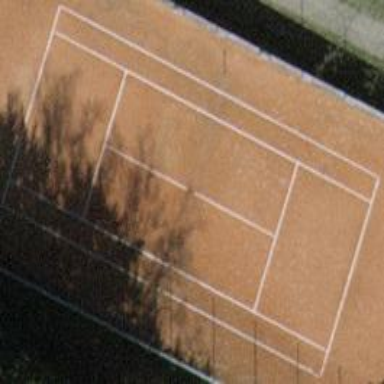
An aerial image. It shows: Tennis court on pitch designated for leisure land.